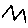
Label: zigzag